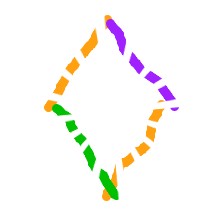
Shape: rhombus